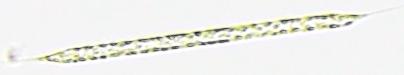
Label: Rhizosolenia